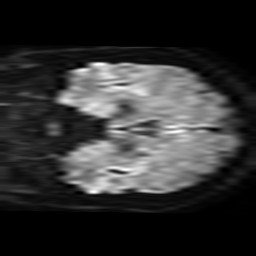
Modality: TRACE
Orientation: coronal
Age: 68
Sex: female
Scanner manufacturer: philips
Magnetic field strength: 3 T
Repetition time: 4.642 s
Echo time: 0.07429 s